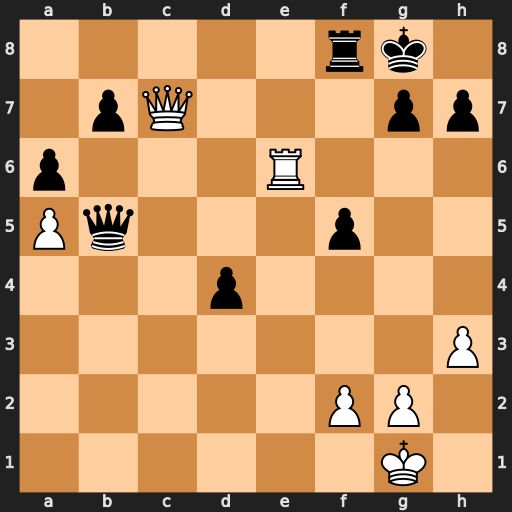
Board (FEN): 5rk1/1pQ3pp/p3R3/Pq3p2/3p4/7P/5PP1/6K1
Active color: w
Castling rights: -
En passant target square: -
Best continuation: Re7 Qb1+ Kh2 Kh8 Rxg7